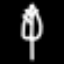
Label: leaf